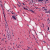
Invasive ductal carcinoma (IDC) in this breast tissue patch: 0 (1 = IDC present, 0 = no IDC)